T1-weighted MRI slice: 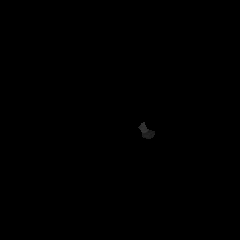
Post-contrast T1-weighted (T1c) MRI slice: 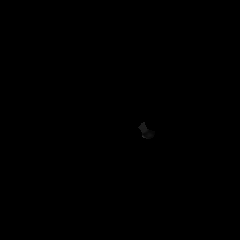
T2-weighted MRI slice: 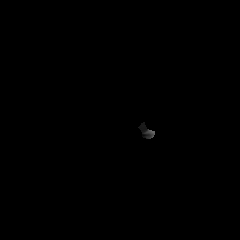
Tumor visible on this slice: no